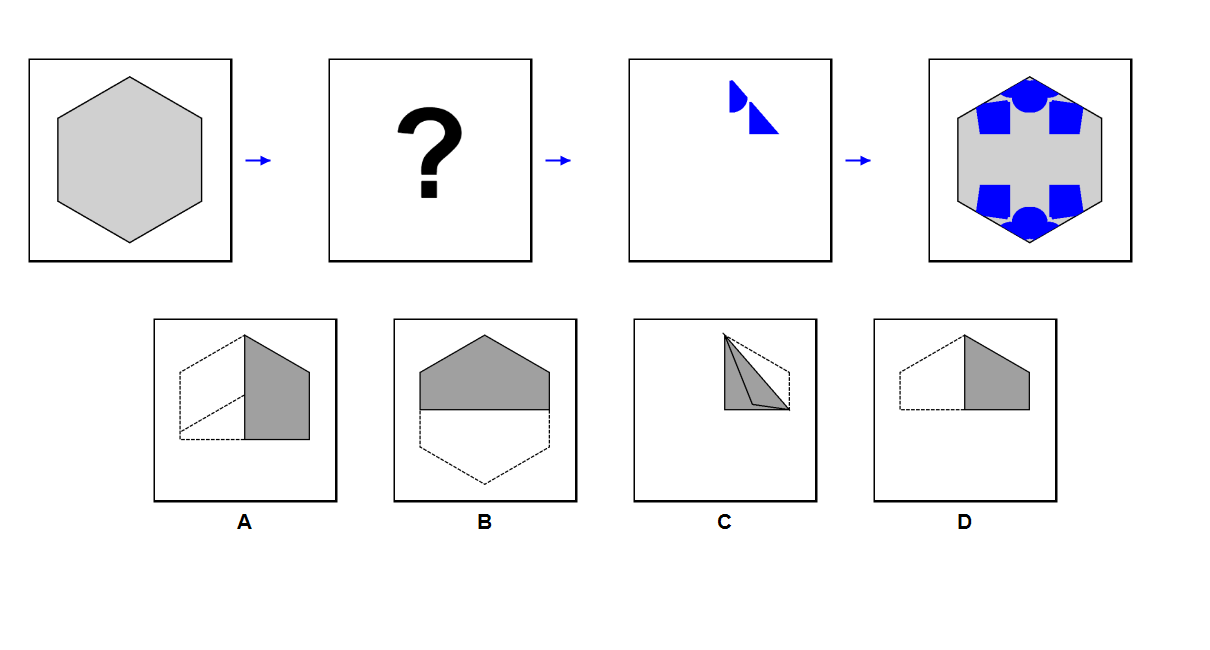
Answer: A